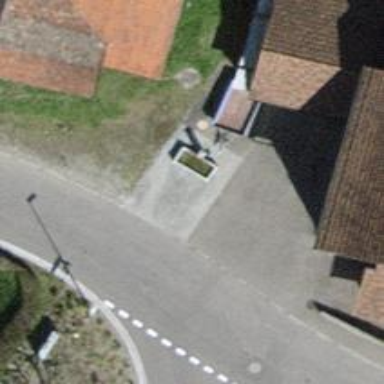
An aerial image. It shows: Beautiful fountain.